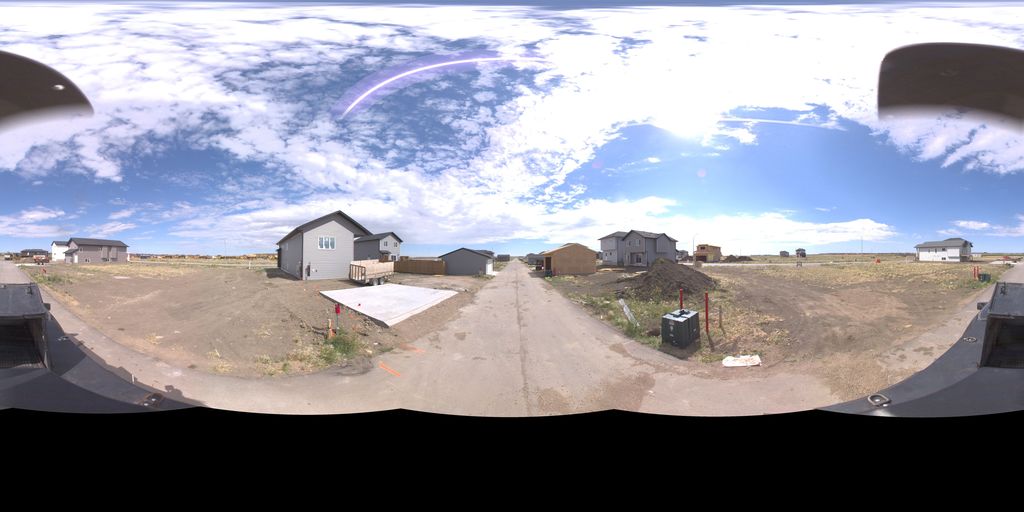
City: saskatoon